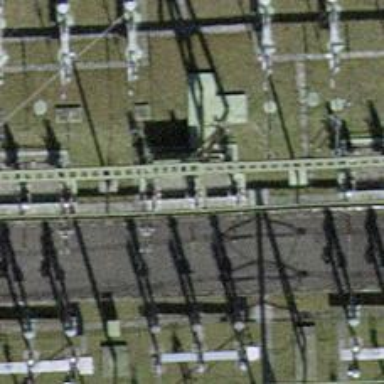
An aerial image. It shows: Insulator used in power systems.